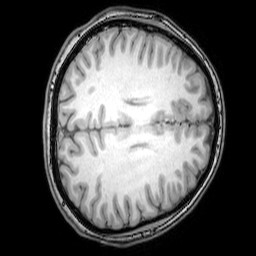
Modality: T1w
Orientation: axial
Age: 20
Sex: female
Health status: healthy
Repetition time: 0.081 s
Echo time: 0.037 s